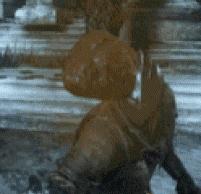
Label: others